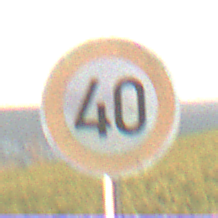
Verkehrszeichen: Geschwindigkeit40
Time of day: SunriseSunset
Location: Outdoor (Nature)
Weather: PartlyCloudy
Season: NotSpecified
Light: Natural